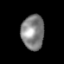
Tissue: lung
Cell type: Epithelial cells
Senescence score: 0.2368
Nuclear area (px): 779
Mean DAPI intensity: 131.16